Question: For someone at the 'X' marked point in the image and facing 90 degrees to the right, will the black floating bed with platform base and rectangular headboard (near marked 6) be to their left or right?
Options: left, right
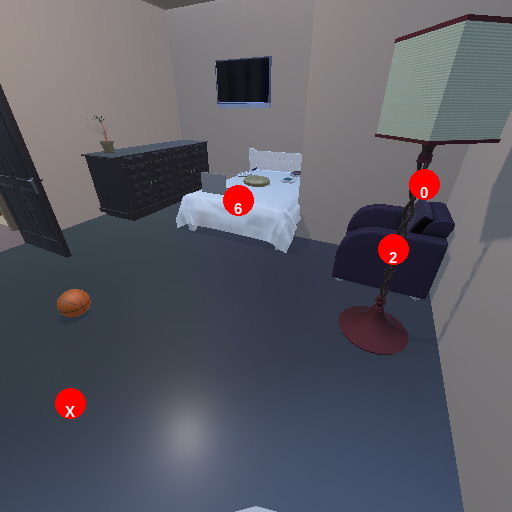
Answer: left